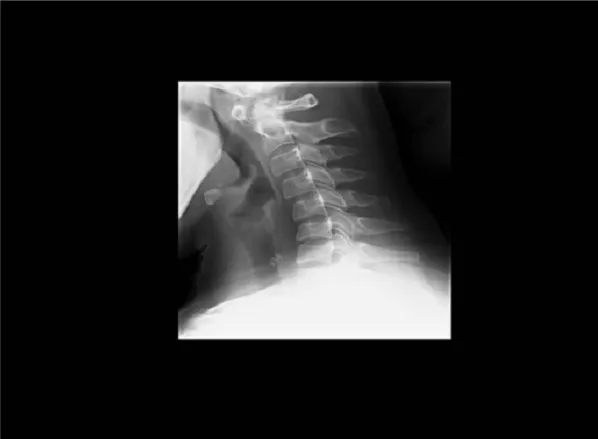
A lateral view of cervical spine radiograph showed an atloido-axoidien diastasis of 04 mm.
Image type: radiology (x_ray)